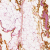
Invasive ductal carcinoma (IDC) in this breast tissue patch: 0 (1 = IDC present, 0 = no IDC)